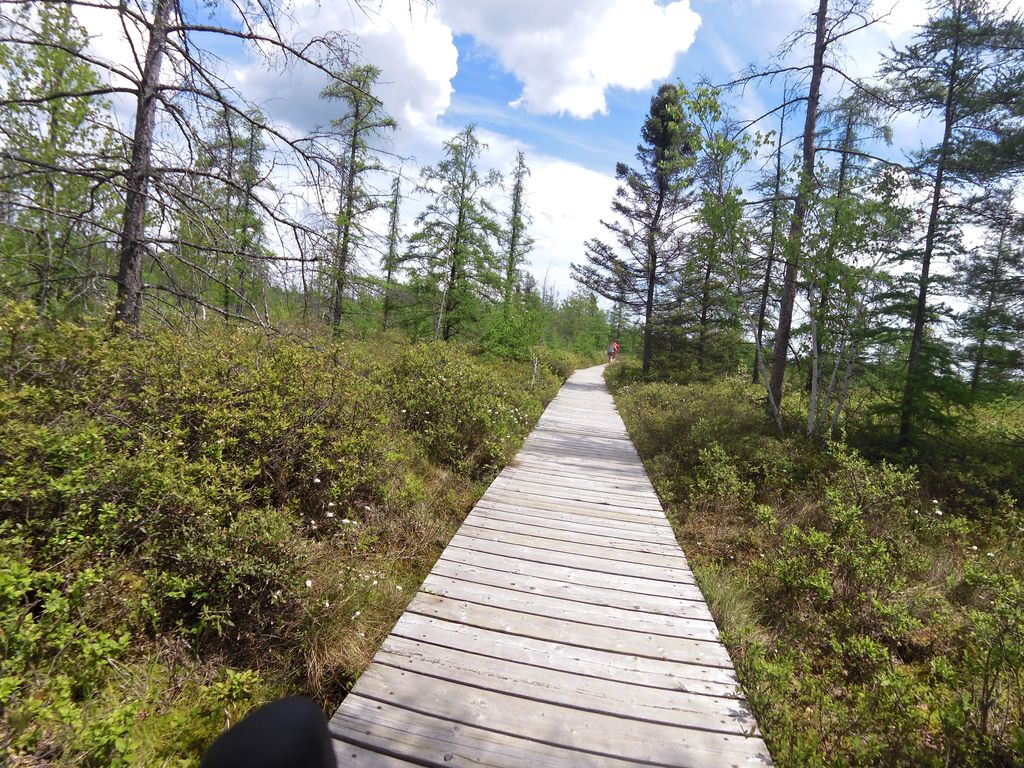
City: ottawa-gatineau